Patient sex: M
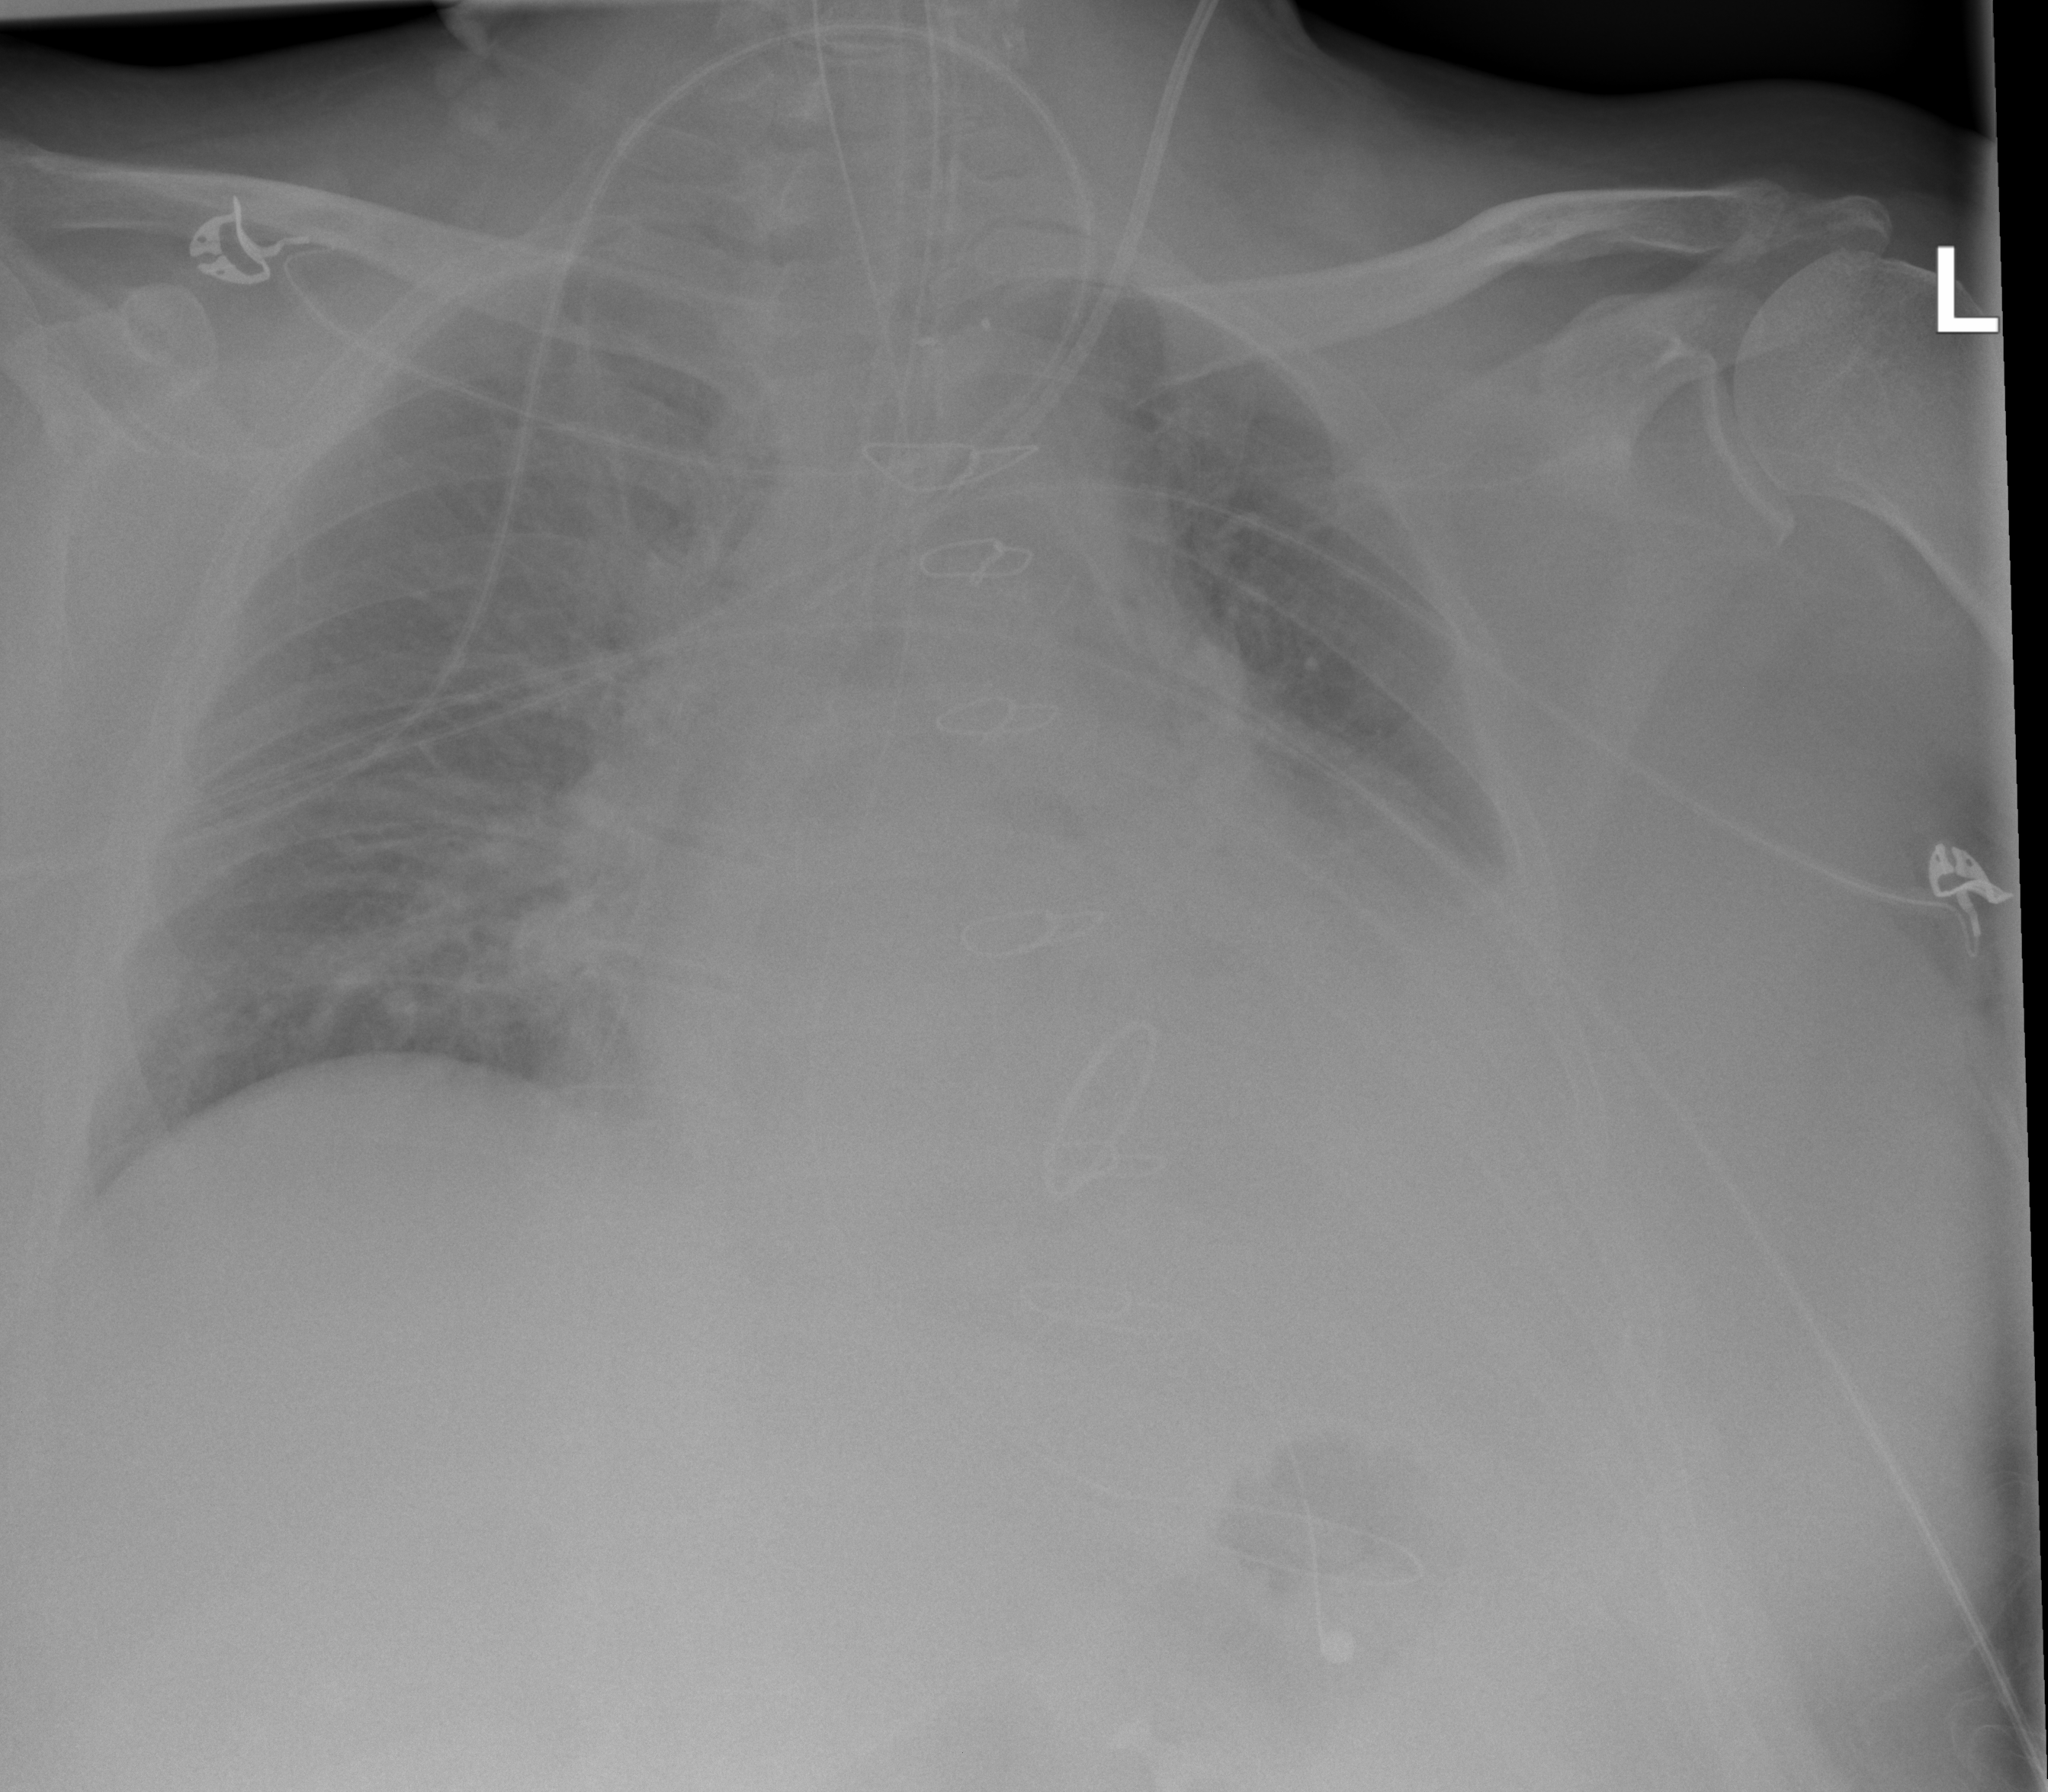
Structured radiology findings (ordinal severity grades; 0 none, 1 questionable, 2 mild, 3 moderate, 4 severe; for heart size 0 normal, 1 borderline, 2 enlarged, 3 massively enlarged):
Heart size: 2
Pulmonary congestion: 2
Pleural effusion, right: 0
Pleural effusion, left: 2
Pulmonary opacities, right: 2
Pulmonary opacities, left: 2
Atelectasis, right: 0
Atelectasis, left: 2